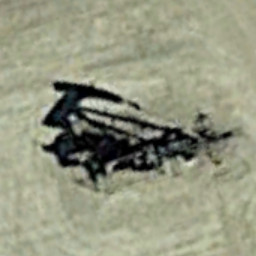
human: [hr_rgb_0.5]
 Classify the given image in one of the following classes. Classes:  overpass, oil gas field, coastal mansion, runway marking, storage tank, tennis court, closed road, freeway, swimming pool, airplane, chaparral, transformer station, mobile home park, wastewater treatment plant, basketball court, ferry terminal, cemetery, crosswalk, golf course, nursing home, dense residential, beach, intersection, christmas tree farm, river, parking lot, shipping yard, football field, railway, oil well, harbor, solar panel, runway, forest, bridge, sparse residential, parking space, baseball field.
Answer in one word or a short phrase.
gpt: oil well